Question: I can't figure out why I get this error when I try to add a Venue object and call SaveChanges(). The only difference in the model with Venue objects is they are 1 to 1..0 relation with City.
'''
City city = ProcessCityCache(ev, country, db); // After this call, 'city' is already persisted.
venue = new Venue {
TicketMasterURL = ev.VenueSeoLink,
Name = Capitalize(ev.VenueName),
City = city
};
db.Venues.AddObject(venue);
db.SaveChanges(); // Exception thrown here.
'''
Any insight would be greatly appreciated!

(Open the image in its own tab/window to see full size)
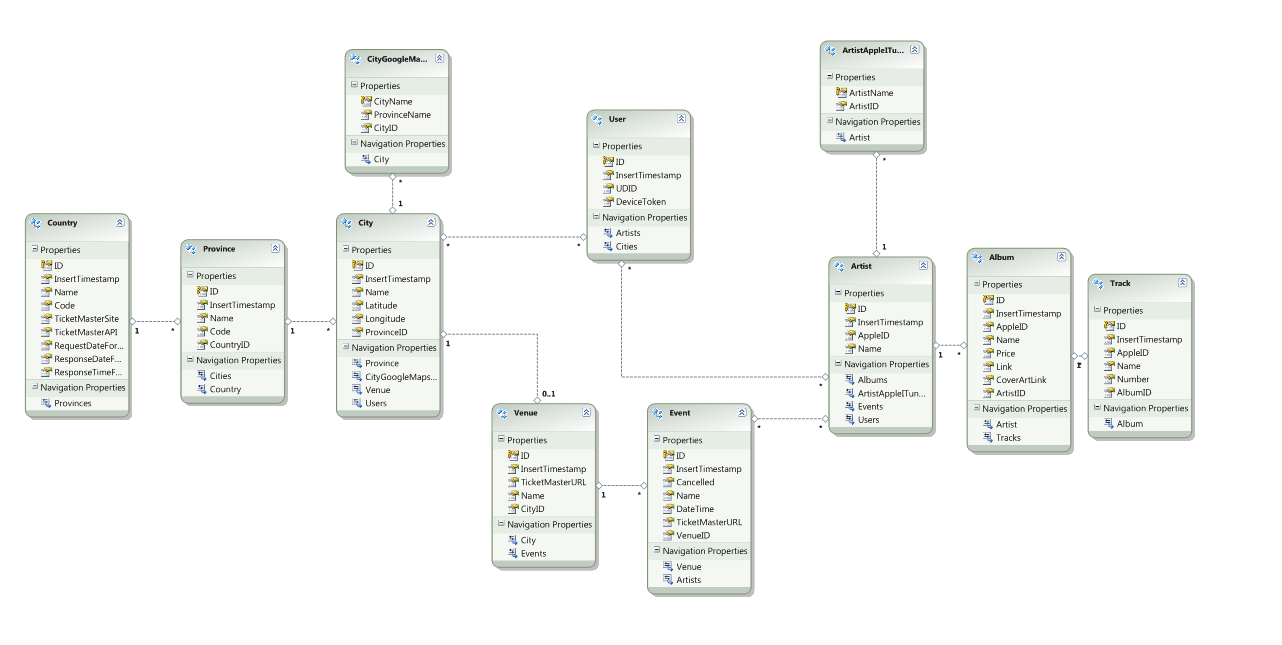
Answer: I found the problem. It was my fault. I had my 'FK_Venue_City' relationship set as 'City.ID' -> 'Venue.ID' where what I wanted was 'City.ID' -> 'Venue.CityID'. I made that change in my database then updated the model.